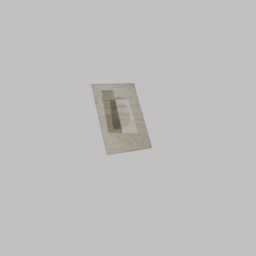
Label: decoration